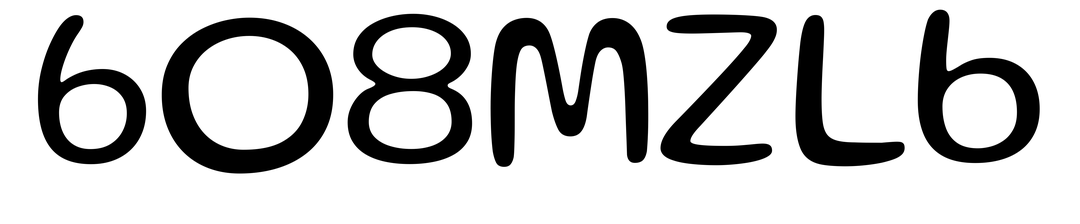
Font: Gluten_Light